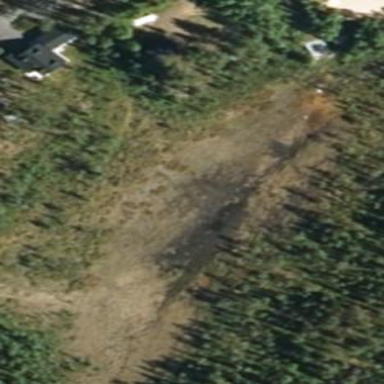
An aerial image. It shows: Bog wetland.